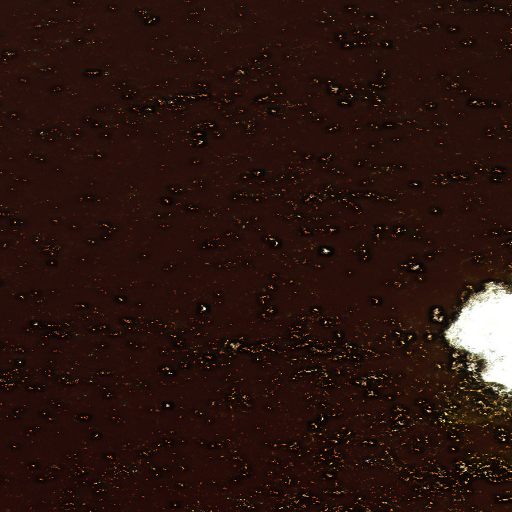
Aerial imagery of cape in Alaska named Wolf Point containing only unknown